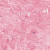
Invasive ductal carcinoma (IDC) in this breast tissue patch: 0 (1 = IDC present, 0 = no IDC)